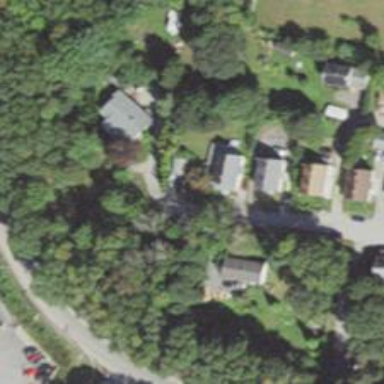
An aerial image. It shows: Residential driveway.